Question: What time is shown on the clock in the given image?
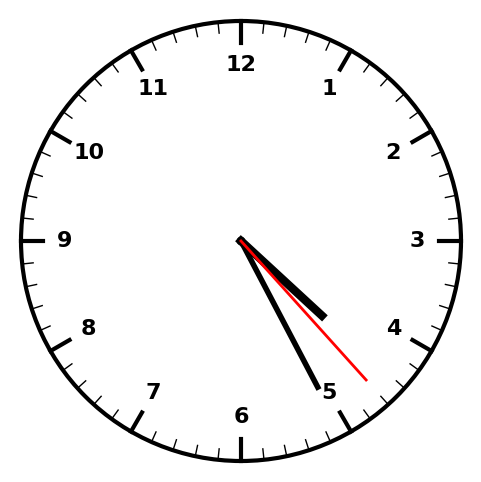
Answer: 04:25:23